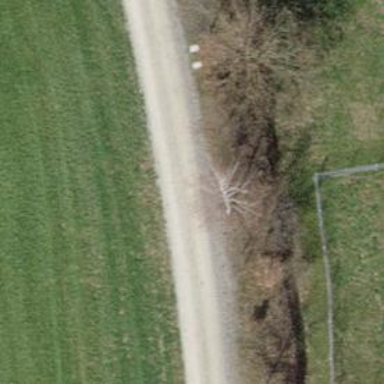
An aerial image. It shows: Hedge barrier.